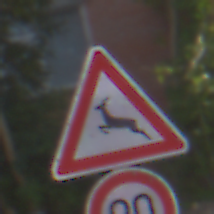
Verkehrszeichen: WildwechselRechts
Zusatzzeichen unten: Geschwindigkeit90
Umgebung: Outdoor, Suburban
Tageszeit: MorningAfternoon
Wetter: PartlyCloudy
Licht: Natural
Jahreszeit: NotSpecified
Kontrast: HighContrast